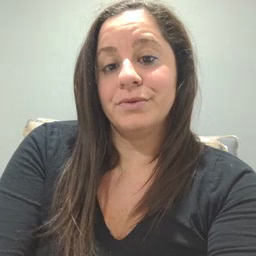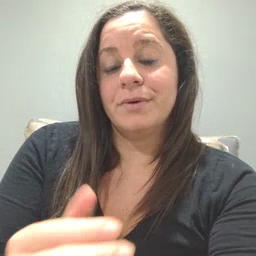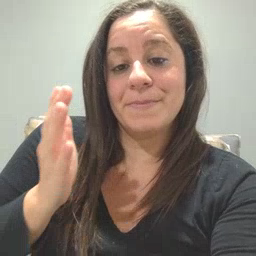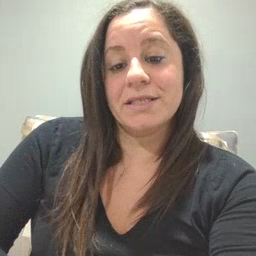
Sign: beside